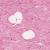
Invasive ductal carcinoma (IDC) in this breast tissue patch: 0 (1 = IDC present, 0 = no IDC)